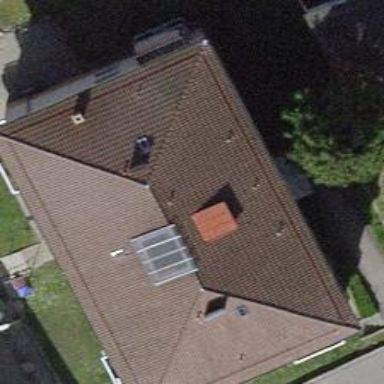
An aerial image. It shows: Residential building with hipped roof.